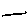
Label: line